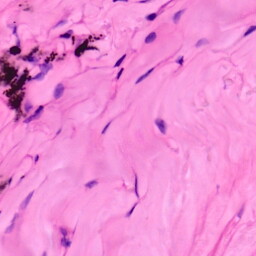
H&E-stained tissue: Lung